Question: I got 2 errors when validating my XHTML strict input type below:
'''
<form action="" method="post" id="frm">
<input type="text" id="searchtext" name="search" value="Suchen" />
<input type="image" id="searchbutton" name="search" src="images/search-icon.png" />
</form>
'''
The errors are:

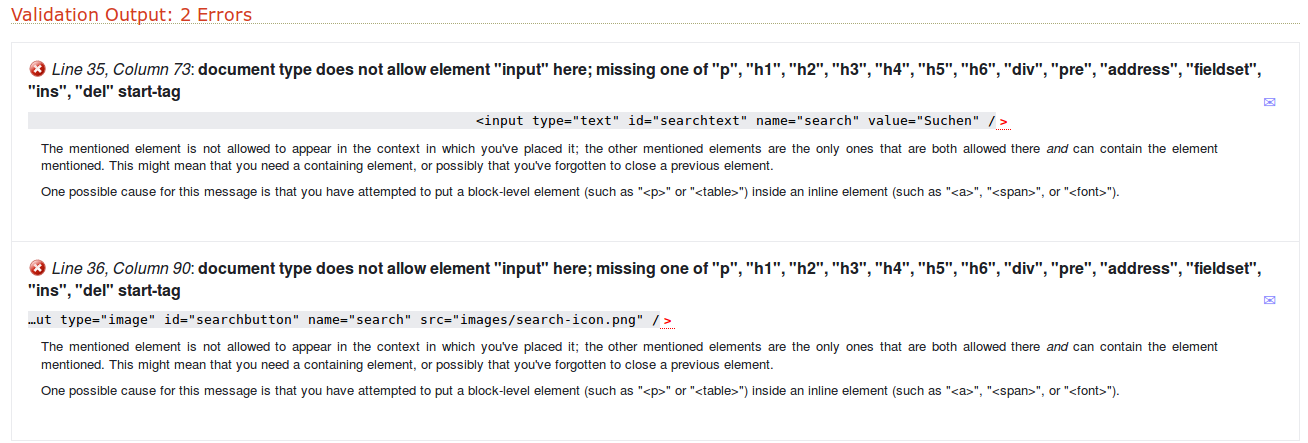
Answer: It happens if you try to put an input directly into a form without a container element, and validate under XHTML 1.0 strict. Put it into a div, and it goes away.
Refer: <URL>
<URL>